Question: Backbone doesn't come with any clear pattern about how to build an application. I'm experiencing some difficulties right now. In the following picture, I am visually and in a simplified manner, describing what I want to get.
I have a list of tasks. I want to have the due date listed after the tasks that happen to have the same due date. The dates also ordered chronologically.
One approach I decided to take is to have:
- -
In your view, is this a good approach of the problem?
Potential problems when keeping up to date:
- - -

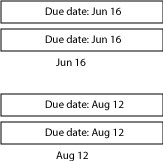
Answer: > is this a good approach of the problem?
: CollectionView -> (n)ModelViews (as deep as needed)
> If I change the date, I want the date container to reposition itself so that they are chronologically (re-fetch all the date collections?)
You always have to send the changes to the server, but you don't need to anything, you already have the data in you hand, you can just . The optimization of this re-render depends in a lot of details.
> If I change the due date of a task, I want the task to move to the right date container (remove its view and re-fetch all the task collections?)
Again you don't need to ask for data. Just remove the changed Task from the actual DateContainer collection and add it to the collection of the new DateContainer. Make the DateContainers to respond to this 'add/remove' event.
> If another user changes a task I want it to be reflected (is fetch the appropriate thing to do?)
Well, this is a very opened question. As you say you can re-fetch the whole data every X seconds. Or you can implement an optimized 'updated_elements' request in your API and ask for it each X seconds. Or you can go by the WebSockets way.